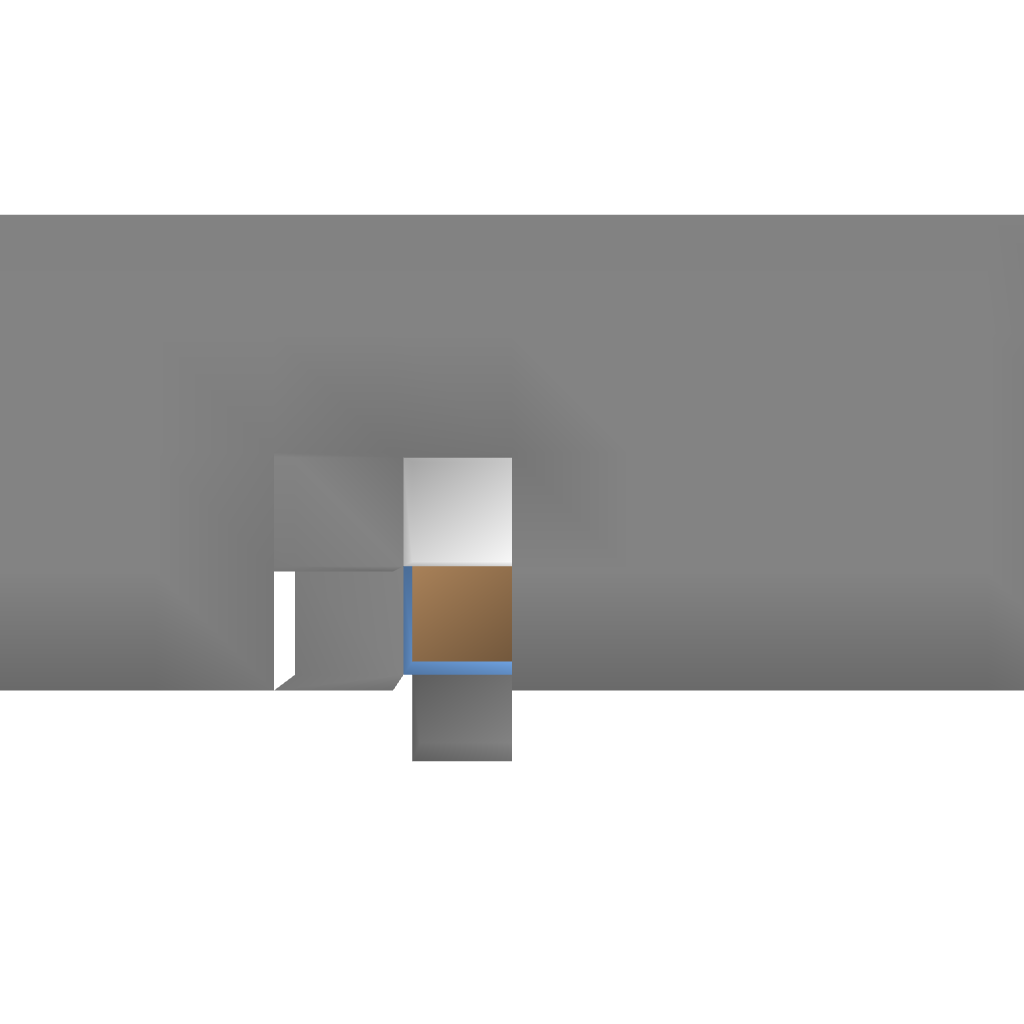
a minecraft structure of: Nazi Zombies Quick Revive bad low quality